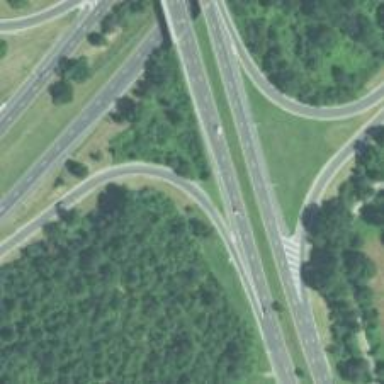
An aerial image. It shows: Motorway link.